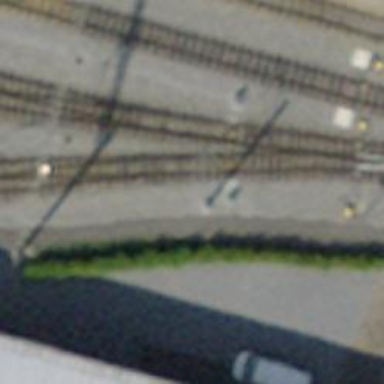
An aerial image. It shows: Railway switch.